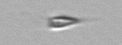
Label: Calciopappus